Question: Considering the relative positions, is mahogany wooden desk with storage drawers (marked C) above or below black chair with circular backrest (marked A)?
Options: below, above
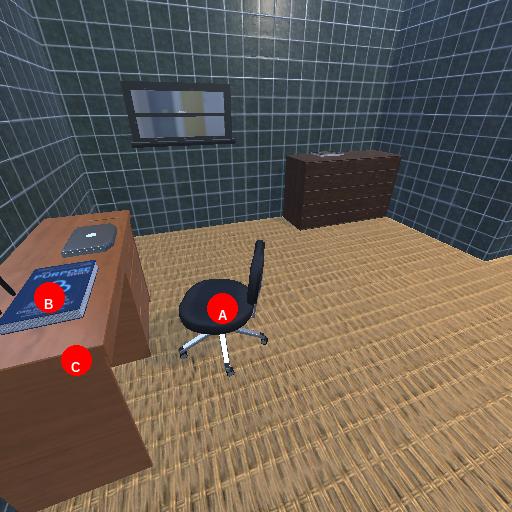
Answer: below